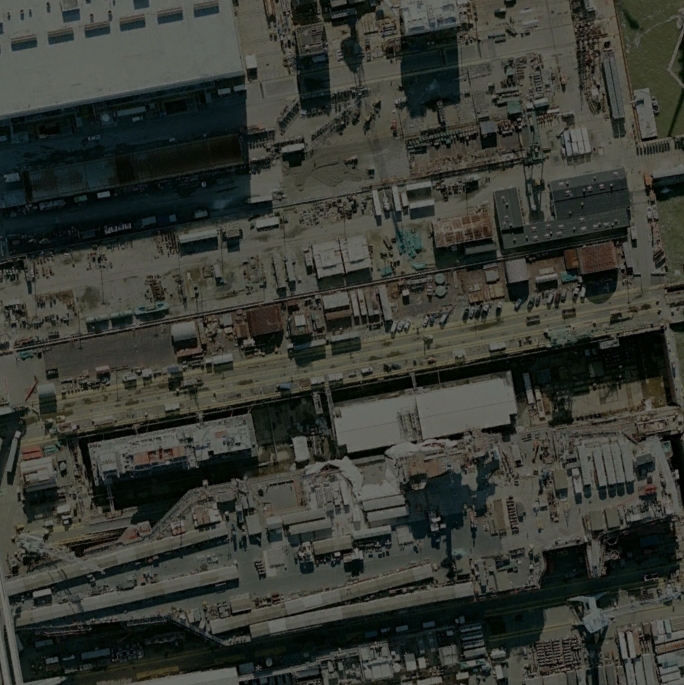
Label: aircraft_carrier